Interaction volume radius: 10 \u00c5
Interaction volume height: 20 \u00c5
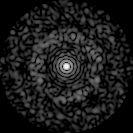
Disorder parameter: 0.8131